Question: I am challenged by a layout where the top header content needs to have a menu that opens up dynamically and floats above all the other content. This leads me to think it has to be absolute positioned. This is hard to explain so I created a fiddle that looks like this :

<URL>
The section CONTENT 3 is hidden by default and in this example visibility is toggled by clicking on CONTENT 2 list. I need it to overlay the rest of the content, including 4. The problem is the main content wrapper does not read the height of this absolute positioned element. I tried to apply the clearfix as described <URL>.
'''
header:after {
content:"";
display:table;
clear:both;
}
'''
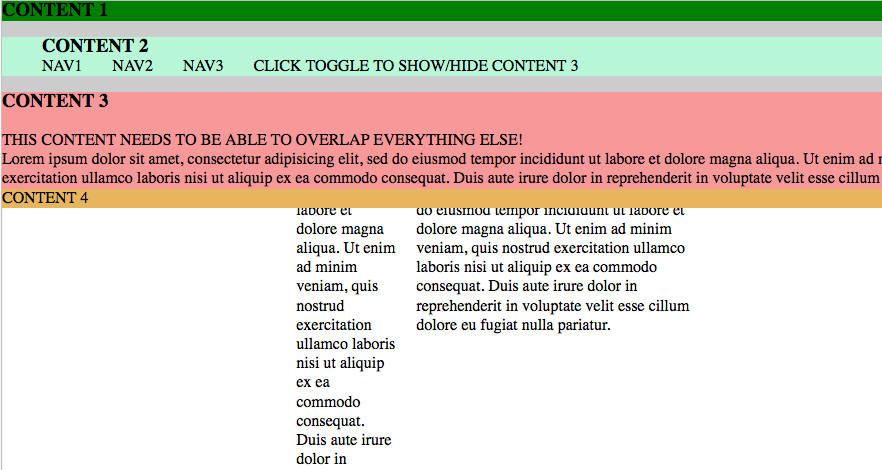
Answer: By using 'position: absolute;' the elements is removed from document normal flow and the flow of the document goes behind the absolute positioned element.
That's not a clearing fix issue. and it won't be resolved that way.
You need to add a propery value of 'margin-top' to the 'wrapper' to push it down. But in this case the header should have an explicit height.
Or just don't position the header absolutely. and use 'overflow: hidden;' for clearing fix.
Also this method would be appropriate to clearing the floats:
'''
.clearfix:after {
content:"";
display:table;
clear:both;
}
.clearfix {
*zoom: 1; /* Trigger hasLayout in IE 6/7 */
}
'''